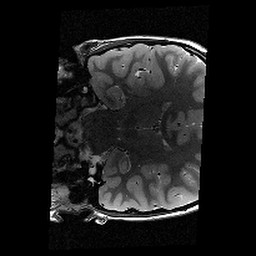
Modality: T2w
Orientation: coronal
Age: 9
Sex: male
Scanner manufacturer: siemens
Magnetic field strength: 3 T
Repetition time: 9.23 s
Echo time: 0.067 s